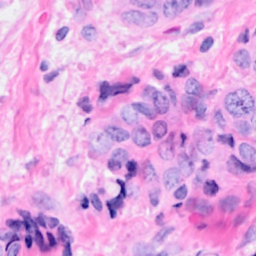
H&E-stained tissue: Breast